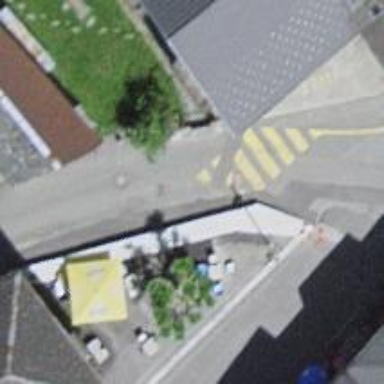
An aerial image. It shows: Uncontrolled zebra crossing on the road.